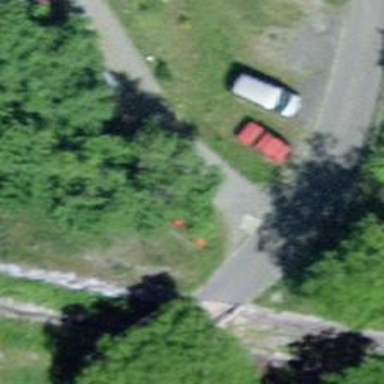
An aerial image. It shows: Bench.